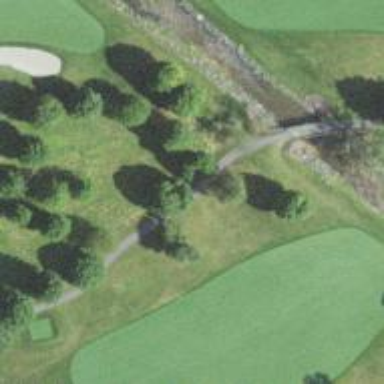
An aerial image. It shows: Service road designated as golf cart path.